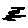
Label: zigzag